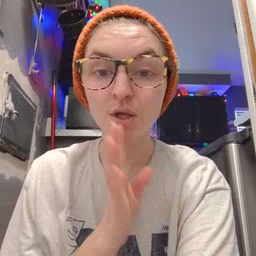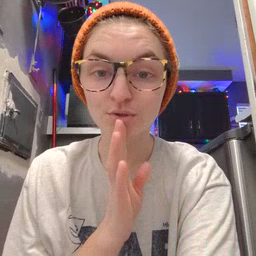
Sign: talk